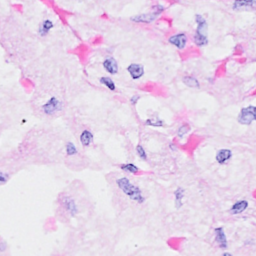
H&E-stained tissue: Breast